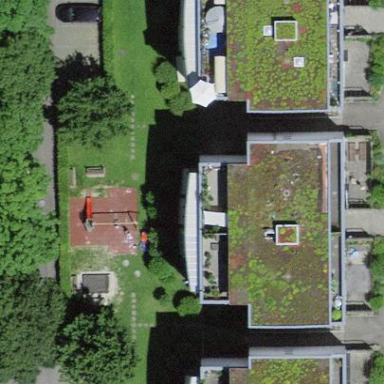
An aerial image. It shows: Building with apartments and flat roof.